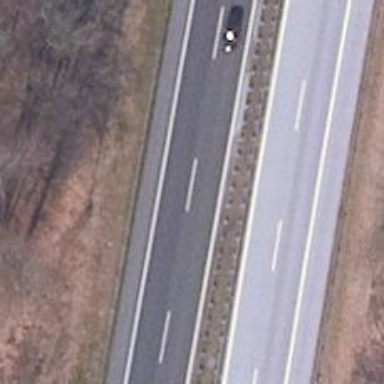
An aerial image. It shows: Asphalt motorway.